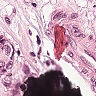
Metastatic tissue present: yes